Interaction volume radius: 5 \u00c5
Interaction volume height: 10 \u00c5
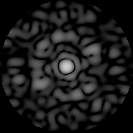
Disorder parameter: 0.7979